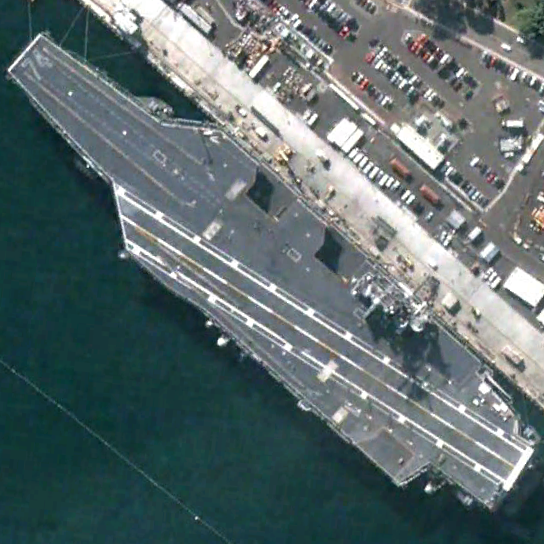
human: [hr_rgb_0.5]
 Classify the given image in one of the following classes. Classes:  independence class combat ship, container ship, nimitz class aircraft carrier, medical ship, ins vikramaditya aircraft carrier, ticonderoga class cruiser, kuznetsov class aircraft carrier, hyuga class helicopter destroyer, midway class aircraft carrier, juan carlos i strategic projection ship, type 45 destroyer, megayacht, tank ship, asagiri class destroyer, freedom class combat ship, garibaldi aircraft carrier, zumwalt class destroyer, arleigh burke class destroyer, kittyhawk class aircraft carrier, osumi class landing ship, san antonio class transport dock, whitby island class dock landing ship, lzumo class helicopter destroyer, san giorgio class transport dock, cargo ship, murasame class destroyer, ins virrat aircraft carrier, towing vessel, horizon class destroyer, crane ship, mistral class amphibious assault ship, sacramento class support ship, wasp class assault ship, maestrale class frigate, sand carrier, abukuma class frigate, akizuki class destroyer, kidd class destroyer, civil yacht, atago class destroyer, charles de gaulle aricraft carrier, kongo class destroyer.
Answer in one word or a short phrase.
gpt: Nimitz class aircraft carrier